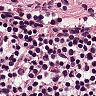
Metastatic tissue present: no